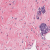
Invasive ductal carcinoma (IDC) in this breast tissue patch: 1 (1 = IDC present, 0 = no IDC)